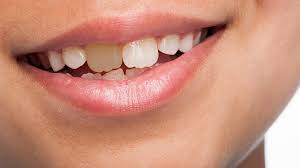
Condition: Tooth Discoloration